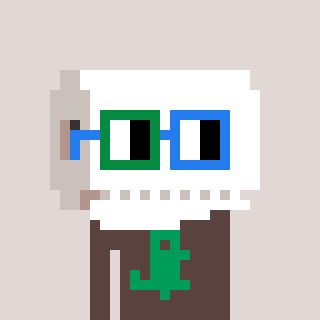
a pixel art character with square green and blue glasses, a toiletpaper-full-shaped head and a darkbrown-colored body on a warm background